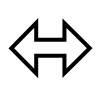
Cursor type: resize_ew
OS/theme: linux-notwaita
Variant: white